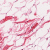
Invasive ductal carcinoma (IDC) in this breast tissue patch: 0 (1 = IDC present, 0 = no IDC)